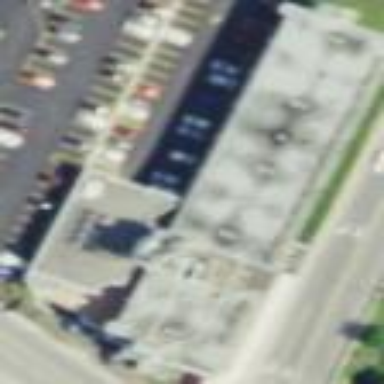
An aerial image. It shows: White hotel building.